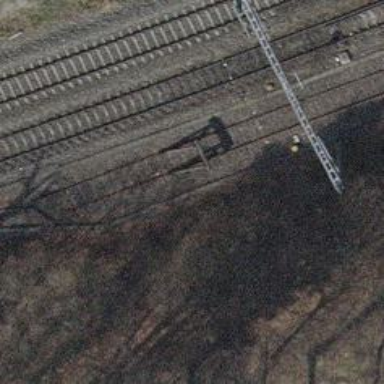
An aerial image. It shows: Railway buffer stop.